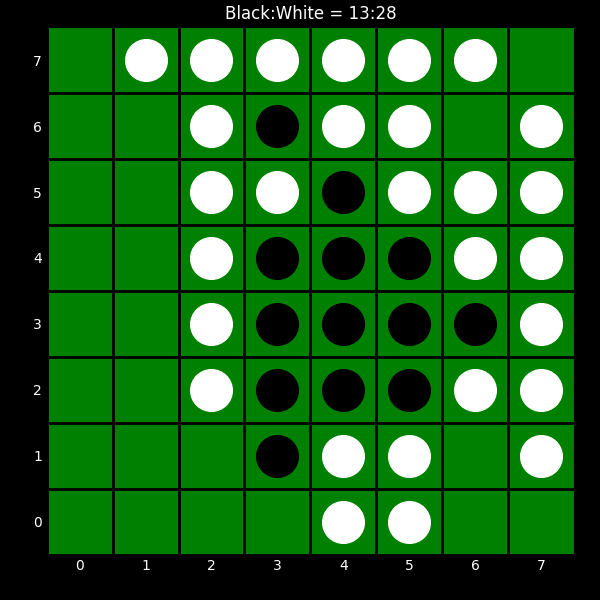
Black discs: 13
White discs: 28